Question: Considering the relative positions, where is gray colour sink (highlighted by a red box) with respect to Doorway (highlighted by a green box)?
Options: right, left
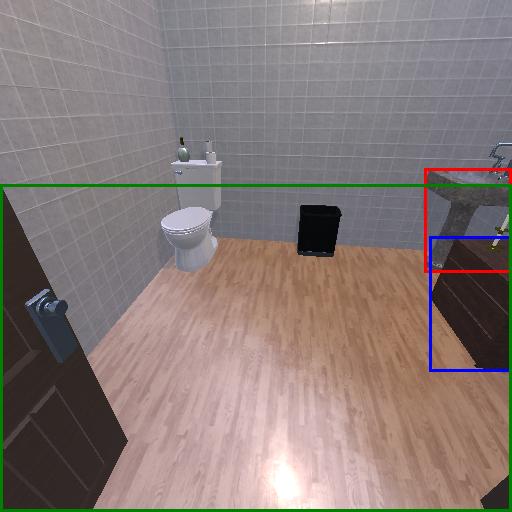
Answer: right